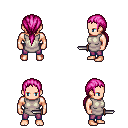
a pixel art fantasy rpg character, male body template, human, light skin, white tunic, magenta pants, pink ponytail hairstyle, dagger, four views (front, back, left, right), 2x2 character sprite sheet, small pixel art, hard edges, no anti-aliasing